Interaction volume radius: 5 \u00c5
Interaction volume height: 25 \u00c5
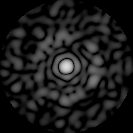
Disorder parameter: 0.8301